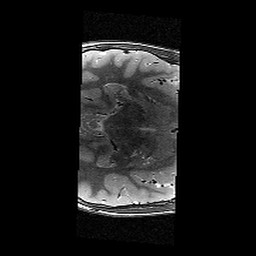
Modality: T2w
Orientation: axial
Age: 13
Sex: male
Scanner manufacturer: siemens
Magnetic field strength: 3 T
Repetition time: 8.46 s
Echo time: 0.067 s